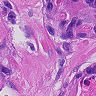
Metastatic tissue present: yes